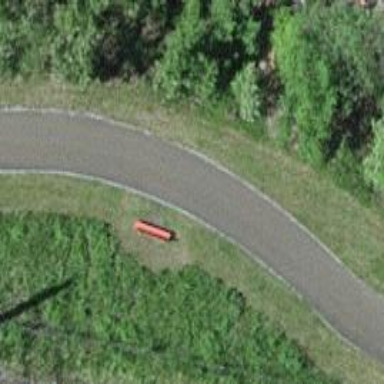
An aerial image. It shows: Red bench.